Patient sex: M
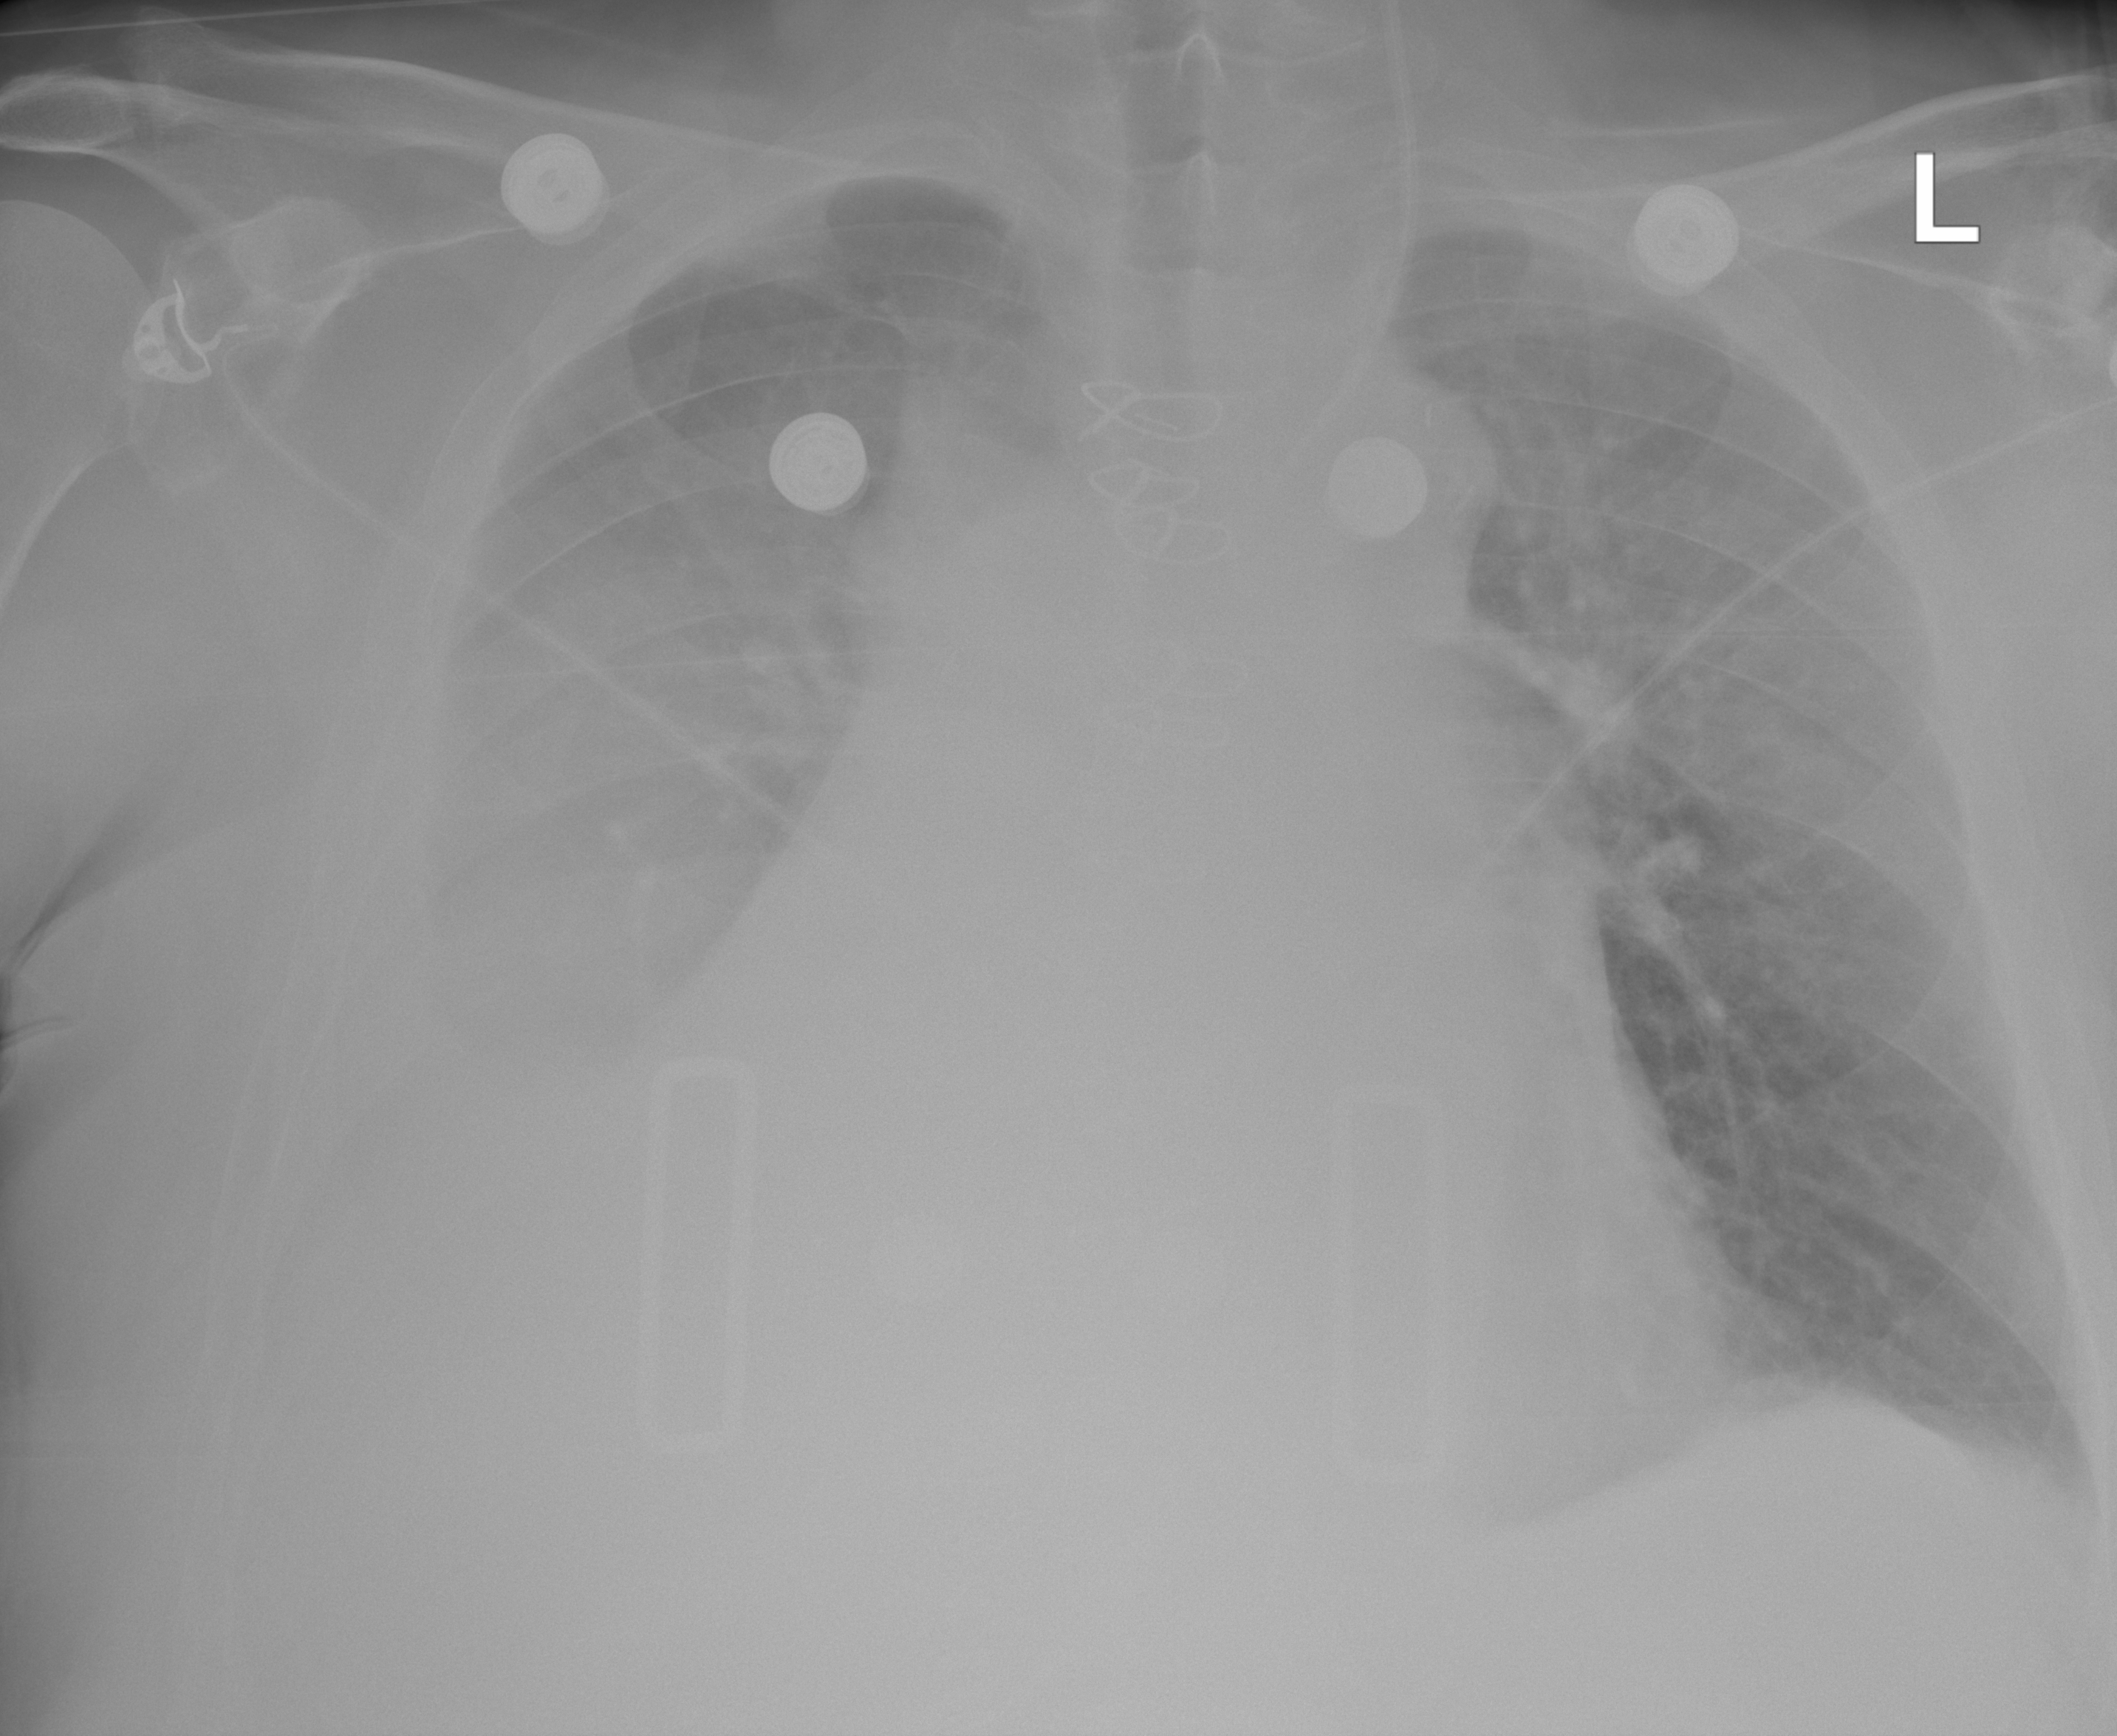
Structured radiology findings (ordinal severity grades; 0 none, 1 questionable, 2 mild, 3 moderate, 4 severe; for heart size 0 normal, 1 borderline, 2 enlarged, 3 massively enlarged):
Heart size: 2
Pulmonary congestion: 2
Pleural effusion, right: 3
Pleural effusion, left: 2
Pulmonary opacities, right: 1
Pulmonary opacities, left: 2
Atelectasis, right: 2
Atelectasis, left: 2